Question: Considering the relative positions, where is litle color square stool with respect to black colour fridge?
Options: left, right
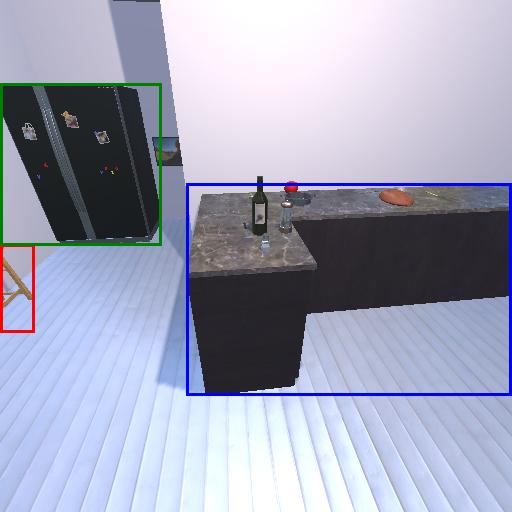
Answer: left